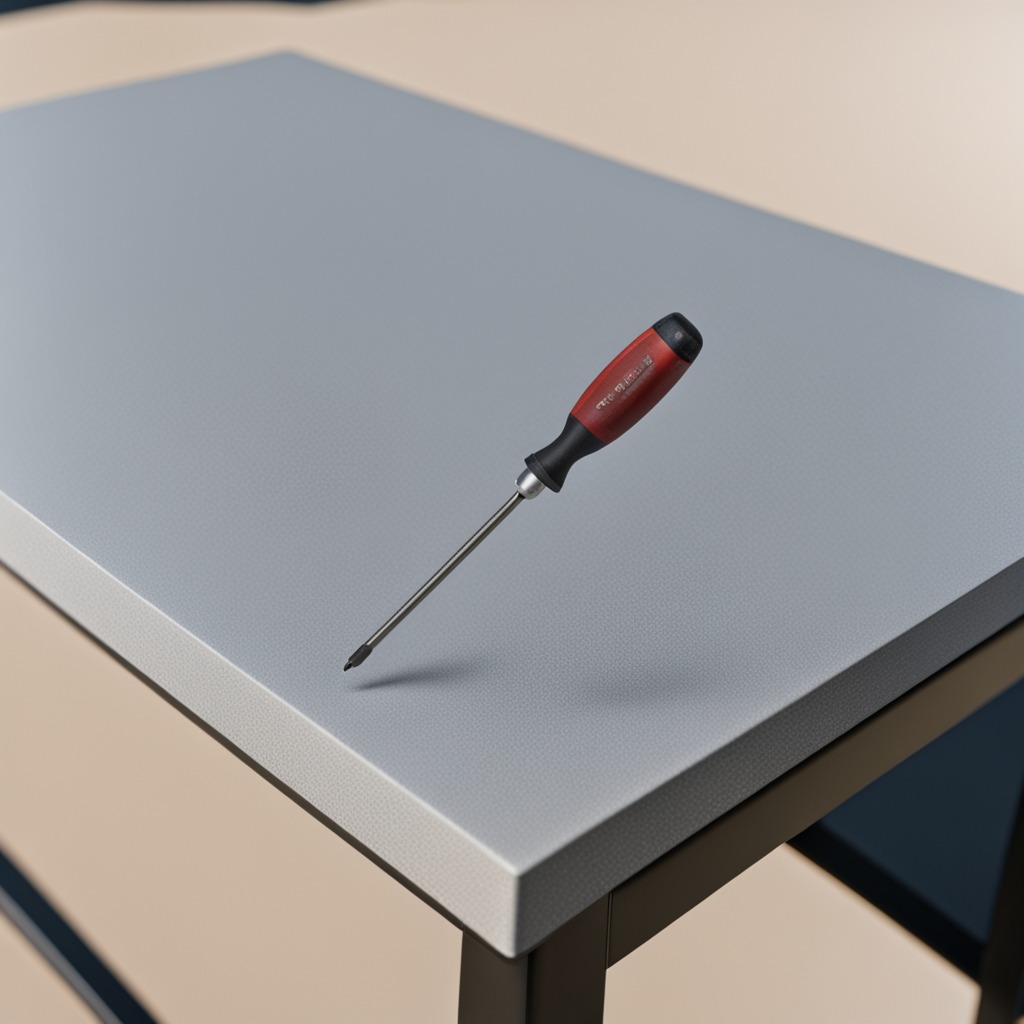
A screwdriver lies on the table in the afternoon light.